Question: I am having trouble configuring my site permissions on sensenet.
I create an role with users on it.
I have a site, with the default document library.
On permissions of the site I added as security entry an role with all permissions. But the users that belong to this role, doesn't have access to all features like "upload files" of the document library.
I can see the content but I cannot make actions.
If I give all permissions to this role it is supposed to have the same permissions as admin user to this site, right?
Here's the permission of the site:

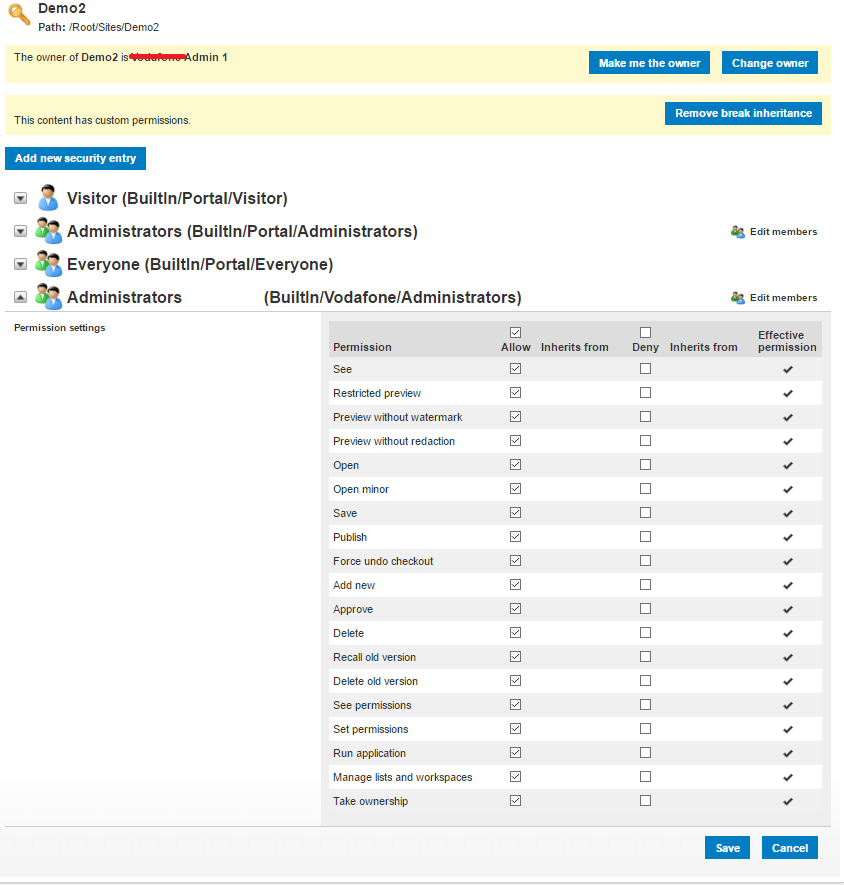
Answer: My guess is that the role does not have 'Run application' permission for the necessary .
In Sense/Net permissions have two sides:
1. permissions on the content itself, for example on the site or library (that is what you have, it looks correct). This is what determines which content can the user access and the 'level' of the access too. For example See permission means you can see that the content is there but cannot do much with it. Open gives you access to all data (but only read it), Save lets you modify it, etc. But as you can see, these permissions are relatively general, they are not related to specific features (although you can define your own custom permissions for your needs, but that is not necessary in most cases).
2. permissions on actions/applications This is the other side: what can the user do with the content, which actions are accessible to him? In Sense/Net there is an application content for every action (e.g. Upload, see below). There are many of these and it should be possible to specify which action is executable by the user and which one is not. This is what the 'Run application' permission is for. So besides having permission on the content (in your case the site or library) you have to give Run application permission for the user or group on the necessary applications.
For example to make these features 'clickable', grant 'Run application' permission (it is at the bottom of the checkbox list) on these applications for your group:
- - -
See more details here: <URL>
(let us know if you do not find the application for the feature you want them to access - sometimes the application is not in the global 'apps' folder as in these examples, but under a lower level 'apps' folder, e.g. under the site)